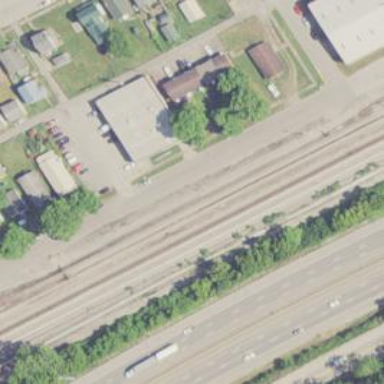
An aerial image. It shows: Railway yard in service.